Aerial crown-view tile of a tropical tree (Barro Colorado Island, Panama), acquired 20250616:
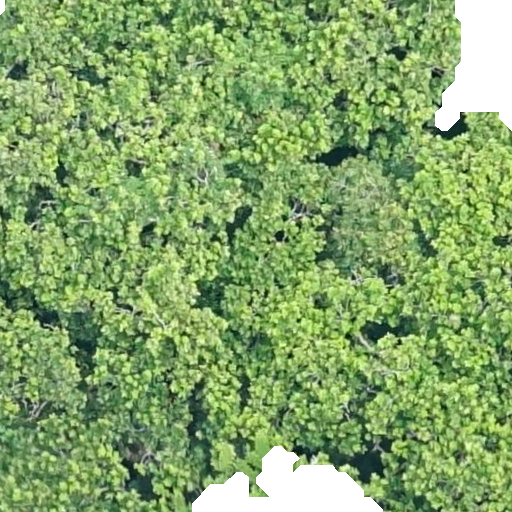
Species: Anacardium excelsum
GBIF accepted scientific name: Anacardium excelsum
Crown area: 519.562 m²